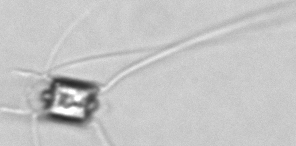
Label: Chaetoceros_didymus